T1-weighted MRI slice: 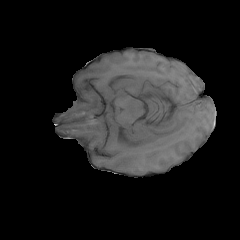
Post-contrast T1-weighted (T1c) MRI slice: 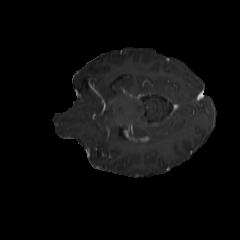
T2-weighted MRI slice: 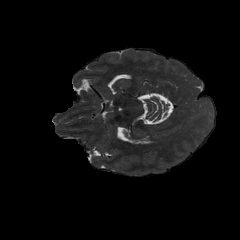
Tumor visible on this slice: no